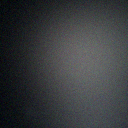
Screen state: off